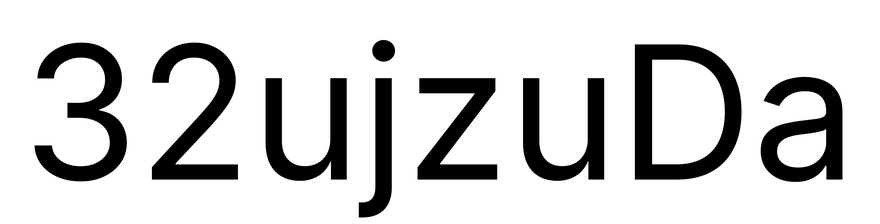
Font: Inter_Regular